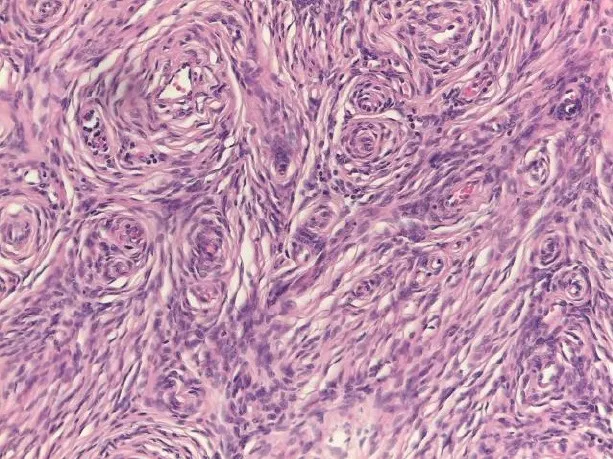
Spindle cell lesion composed of slender fibroblast-like cells with storiform pattern and very low amount of stroma.
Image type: pathology (h&e)